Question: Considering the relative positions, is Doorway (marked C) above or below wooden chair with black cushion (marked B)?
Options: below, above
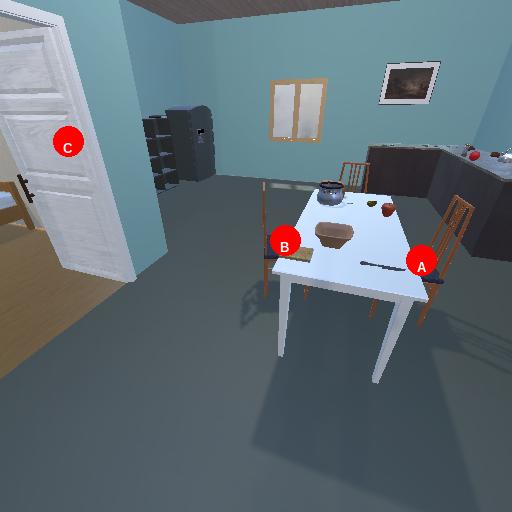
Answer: below